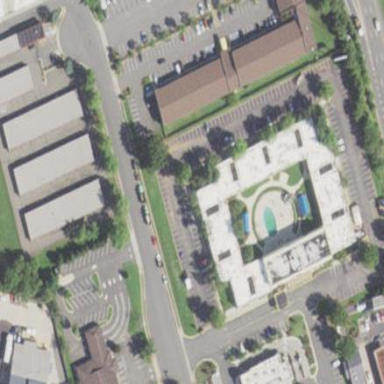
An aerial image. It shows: Hotel building.